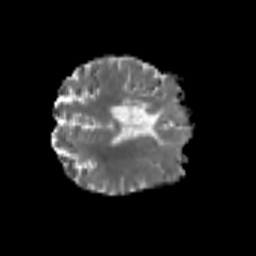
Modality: MD
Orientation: axial
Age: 60
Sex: male
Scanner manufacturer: siemens
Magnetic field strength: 3 T
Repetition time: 6.1 s
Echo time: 0.101 s